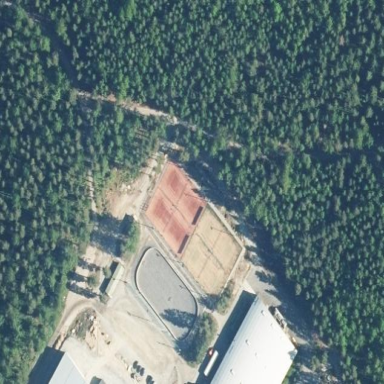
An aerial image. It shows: Sports centre with focus on tennis.